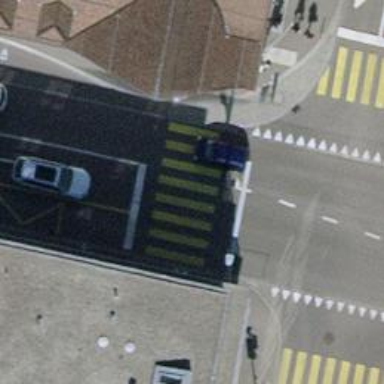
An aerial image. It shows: Road with traffic signals controlling the flow of traffic.